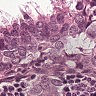
Metastatic tissue present: yes